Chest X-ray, AP view. Patient: 50 years old, sex M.
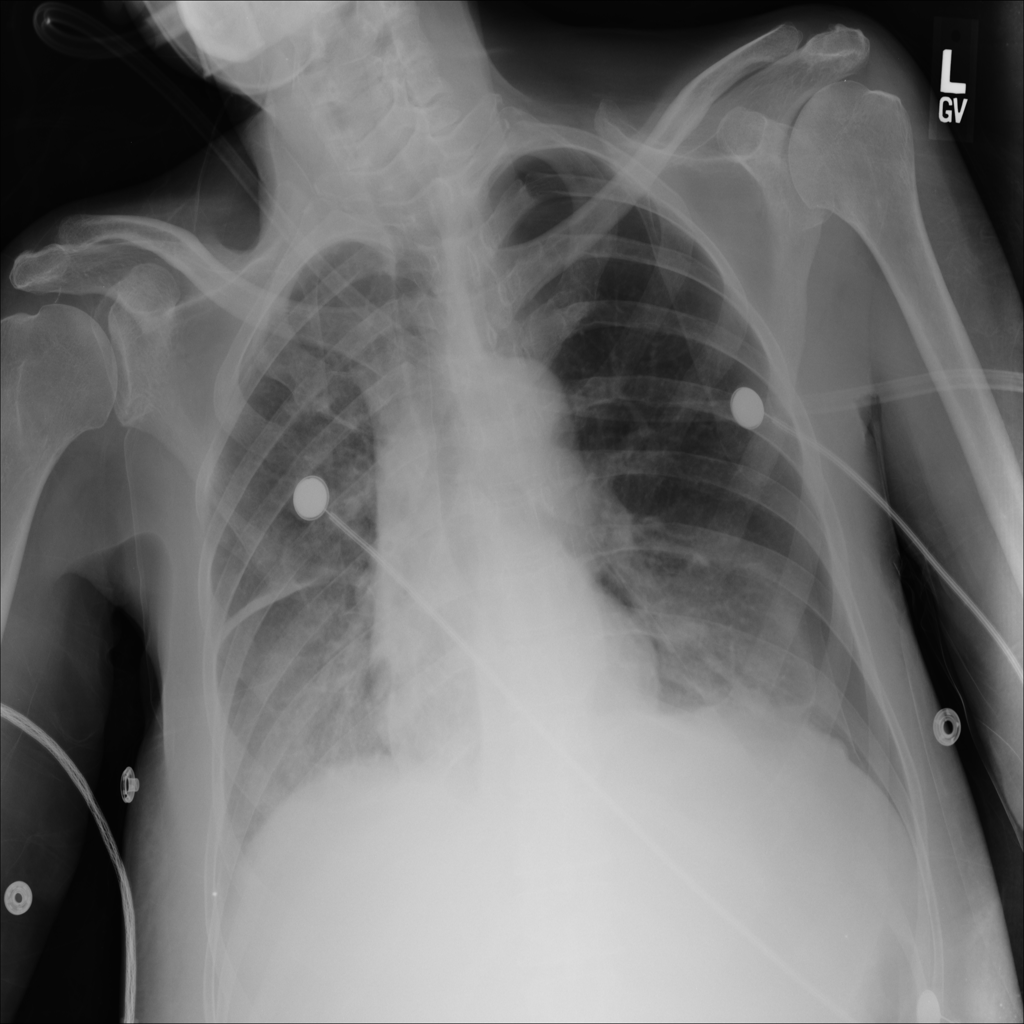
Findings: No Finding